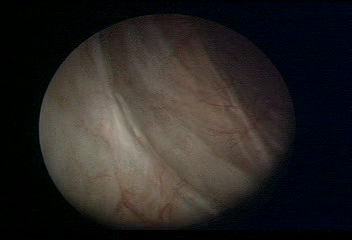
Modality: WLC
Class: Normal mucosa
Bladder cancer association: No